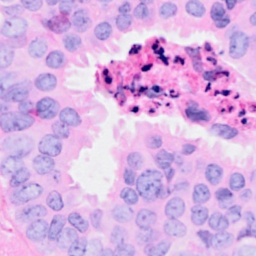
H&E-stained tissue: Breast